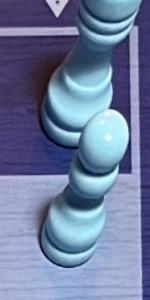
Label: Pawn_White